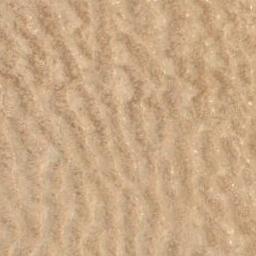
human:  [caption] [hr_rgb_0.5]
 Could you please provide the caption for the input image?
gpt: This is a yellow desert with wavy stripes .

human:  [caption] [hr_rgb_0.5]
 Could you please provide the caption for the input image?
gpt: The desert has yellow sand and lots of transverse sand ridges .

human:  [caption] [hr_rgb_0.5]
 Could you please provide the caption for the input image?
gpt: The desert is full of yellow sand .

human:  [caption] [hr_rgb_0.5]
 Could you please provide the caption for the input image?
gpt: There is a little grain in this desert .

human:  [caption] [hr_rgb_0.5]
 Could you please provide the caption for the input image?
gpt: A yellow desert with patterned stripes .